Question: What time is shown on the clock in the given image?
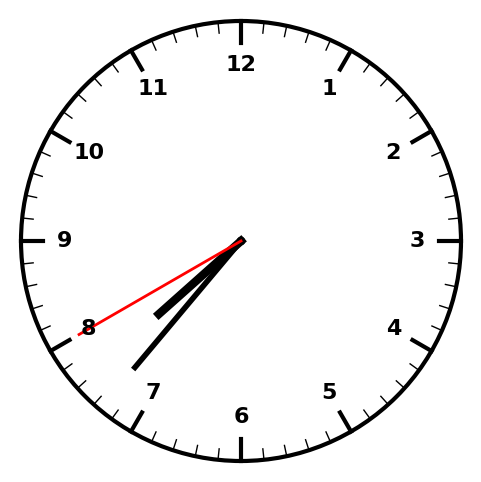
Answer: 07:36:40